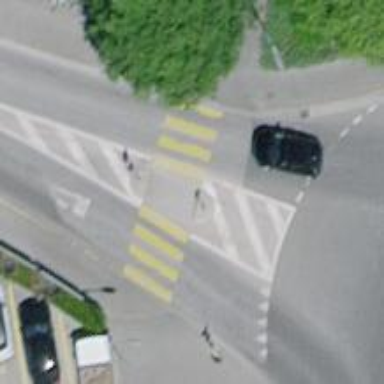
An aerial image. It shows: Uncontrolled zebra crossing with zebra markings.